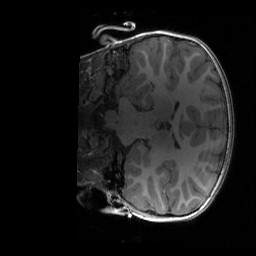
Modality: T1w
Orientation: coronal
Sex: female
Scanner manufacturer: siemens
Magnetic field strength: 3 T
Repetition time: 1.9 s
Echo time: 0.00243 s